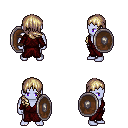
a pixel art fantasy rpg character, male body template, dark elf, purple skin, red robe, gold greaves, white blonde right-swept hairstyle, shield, four views (front, back, left, right), 2x2 character sprite sheet, small pixel art, hard edges, no anti-aliasing